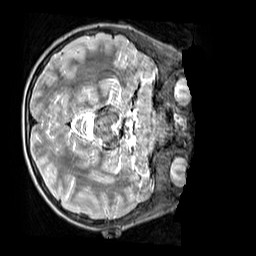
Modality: T2w
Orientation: axial
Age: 9
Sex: male
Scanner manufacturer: siemens
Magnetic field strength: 3 T
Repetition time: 3.2 s
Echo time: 0.408 s